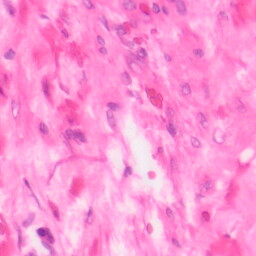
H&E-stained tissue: Colon